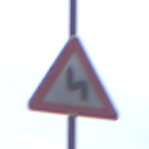
Verkehrszeichen: DoppelkurveZunaechstLinks
Umgebung: Outdoor, Urban
Tageszeit: MorningAfternoon
Wetter: Overcast
Licht: Natural
Jahreszeit: NotSpecified
Kontrast: LowContrast